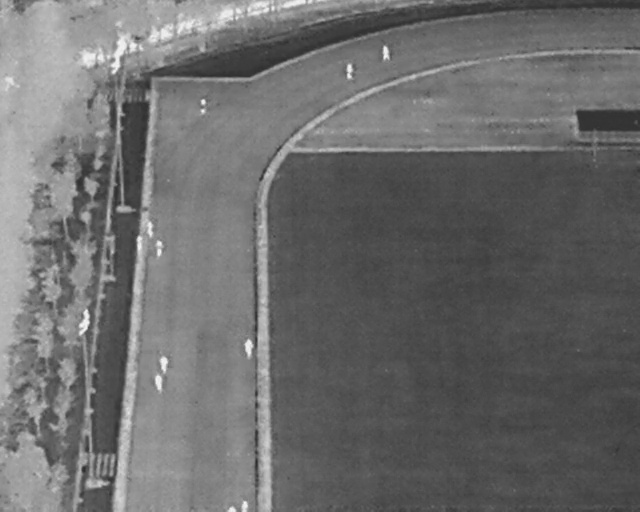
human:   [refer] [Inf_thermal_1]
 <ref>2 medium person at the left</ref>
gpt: <box>[[21, 43, 24, 45, 2], [23, 47, 26, 49, 2]]</box>

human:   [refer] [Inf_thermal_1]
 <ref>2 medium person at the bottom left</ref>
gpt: <box>[[24, 70, 27, 72, 2], [23, 74, 26, 75, 2]]</box>

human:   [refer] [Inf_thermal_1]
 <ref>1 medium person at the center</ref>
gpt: <box>[[37, 67, 40, 69, 2]]</box>

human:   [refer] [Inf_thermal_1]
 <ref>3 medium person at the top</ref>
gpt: <box>[[30, 20, 33, 21, 2], [53, 12, 56, 14, 2], [58, 9, 61, 11, 2]]</box>

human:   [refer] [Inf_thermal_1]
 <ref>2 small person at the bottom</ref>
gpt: <box>[[37, 97, 39, 99, 2], [35, 98, 37, 100, 2]]</box>